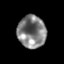
Tissue: skin
Cell type: Epithelial cells
Senescence score: 0.2838
Nuclear area (px): 899
Mean DAPI intensity: 128.095